Field crop: maize
Growth stage: 1
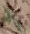
Species: atriplex